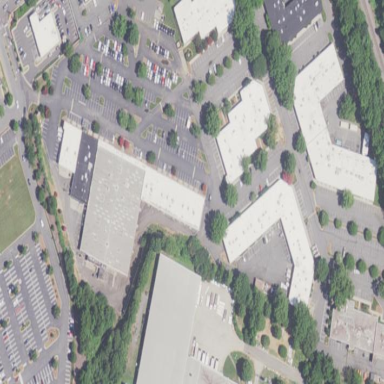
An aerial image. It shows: Commercial area.